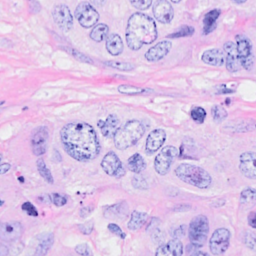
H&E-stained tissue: Breast